Question: I have a cube, with 8 vertices, and I want a different color for every face, I can do this with VBO's by coloring every triangle, and passing a color to a vertice more than 1 time.
But with index buffer object, I can only pass 1 color to each vertex, so how can I color every face ?
'''
GLuint createCube()
{
const float vertices[] = {
0.25f, 0.25f, -1.25f, 1.0f,
0.25f, -0.25f, -1.25f, 1.0f,
-0.25f, 0.25f, -1.25f, 1.0f,
-0.25f, -0.25f, -1.25f, 1.0f,
0.25f, 0.25f, -2.75f, 1.0f,
-0.25f, 0.25f, -2.75f, 1.0f,
0.25f, -0.25f, -2.75f, 1.0f,
-0.25f, -0.25f, -2.75f, 1.0f,
// 8 colors for 8 vertices!
0.0f, 0.0f, 1.0f, 1.0f,
0.0f, 0.0f, 1.0f, 1.0f,
0.0f, 0.0f, 1.0f, 1.0f,
0.0f, 0.0f, 1.0f, 1.0f,
1.0f, 0.0f, 0.0f, 1.0f,
1.0f, 0.0f, 0.0f, 1.0f,
1.0f, 0.0f, 0.0f, 1.0f,
1.0f, 0.0f, 0.0f, 1.0f,
};
const GLint indexData[]
{
0, 1, 2,
1, 3, 2,
4, 5, 6,
6, 5, 7,
2, 3, 7,
2, 7, 5,
0, 6, 1,
0, 4, 6,
4, 0, 2,
4, 2, 5,
6, 3, 1,
6, 7, 3,
};
GLuint vao;
glGenVertexArrays(1, &vao);
GLuint vbo;
glGenBuffers(1, &vbo);
GLuint indexObjectBuffer;
glGenBuffers(1, &indexObjectBuffer);
glBindVertexArray(vao);
glBindBuffer(GL_ARRAY_BUFFER, vbo);
glBufferData(GL_ARRAY_BUFFER, sizeof(vertices), vertices, GL_STATIC_DRAW);
glBindBuffer(GL_ELEMENT_ARRAY_BUFFER, indexObjectBuffer);
glBufferData(GL_ELEMENT_ARRAY_BUFFER, 36*4, indexData, GL_STATIC_DRAW);
glEnableVertexAttribArray(0);
glEnableVertexAttribArray(1);
glVertexAttribPointer(0, 4, GL_FLOAT, GL_FALSE, 0, 0);
glVertexAttribPointer(1, 4, GL_FLOAT, GL_FALSE, 0, (void*)128);
glBindVertexArray(0);
return vao;
}
'''
### Output:

As you see the front face is blue and back is red, and the other faces are blended. How can I give the other faces specific colors ?
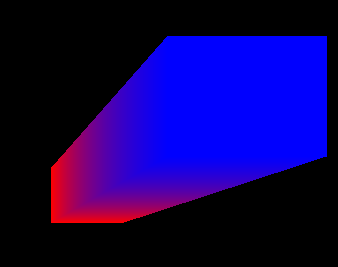
Answer: Colours are per-vertex, not per-face, so your best shot is to duplicate vertices in the VBO. One vertex is the whole set of data (position, colour, normal vector, texture coords...) If you need some of the data to be different, then technically you have 2 different vertices rather than one.
You might, however, hack that around by taking the face colour from the first vertex instead of using smooth shading.